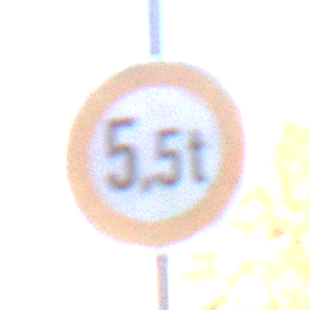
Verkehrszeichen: TatsaechlicheMasse
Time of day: SunriseSunset
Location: Outdoor (Urban)
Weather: PartlyCloudy
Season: NotSpecified
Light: Natural